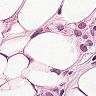
Metastatic tissue present: yes